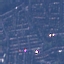
Land use / land cover: Residential